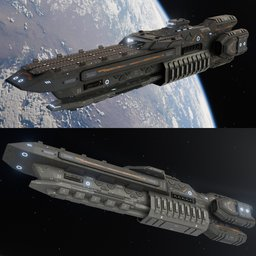
Label: mechanical